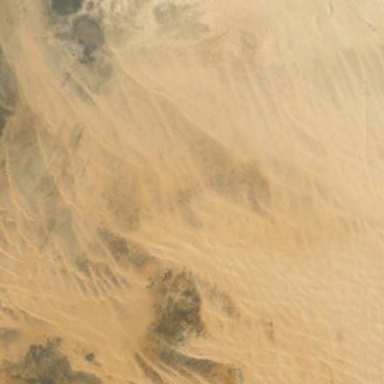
It is a large piece of yellow desert .